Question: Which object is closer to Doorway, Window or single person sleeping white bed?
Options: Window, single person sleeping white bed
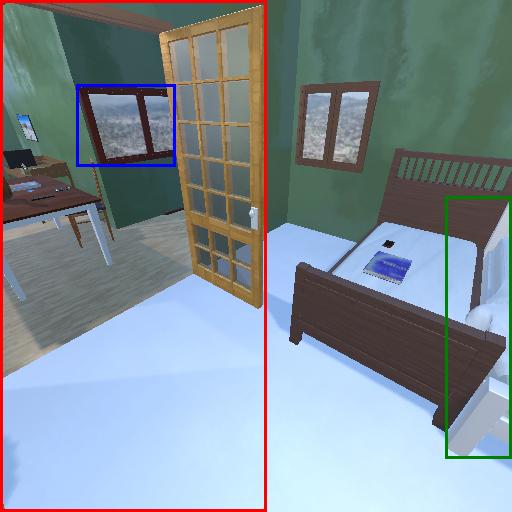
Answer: Window